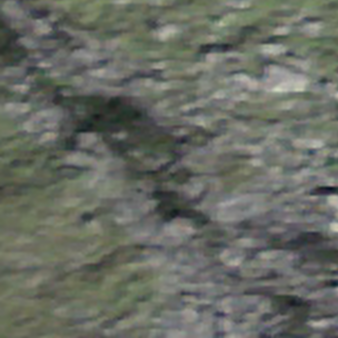
Label: other